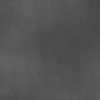
Label: dusty